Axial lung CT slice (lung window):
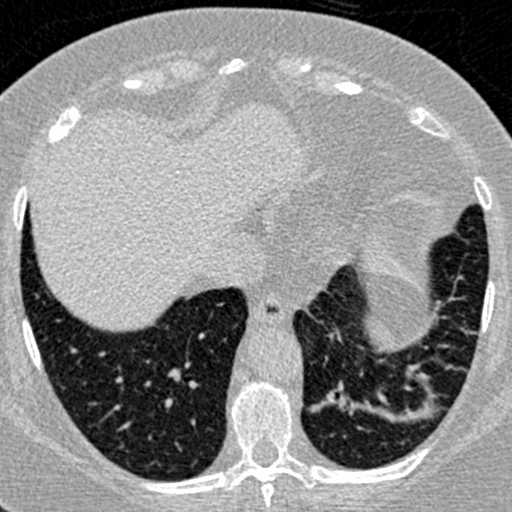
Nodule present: no